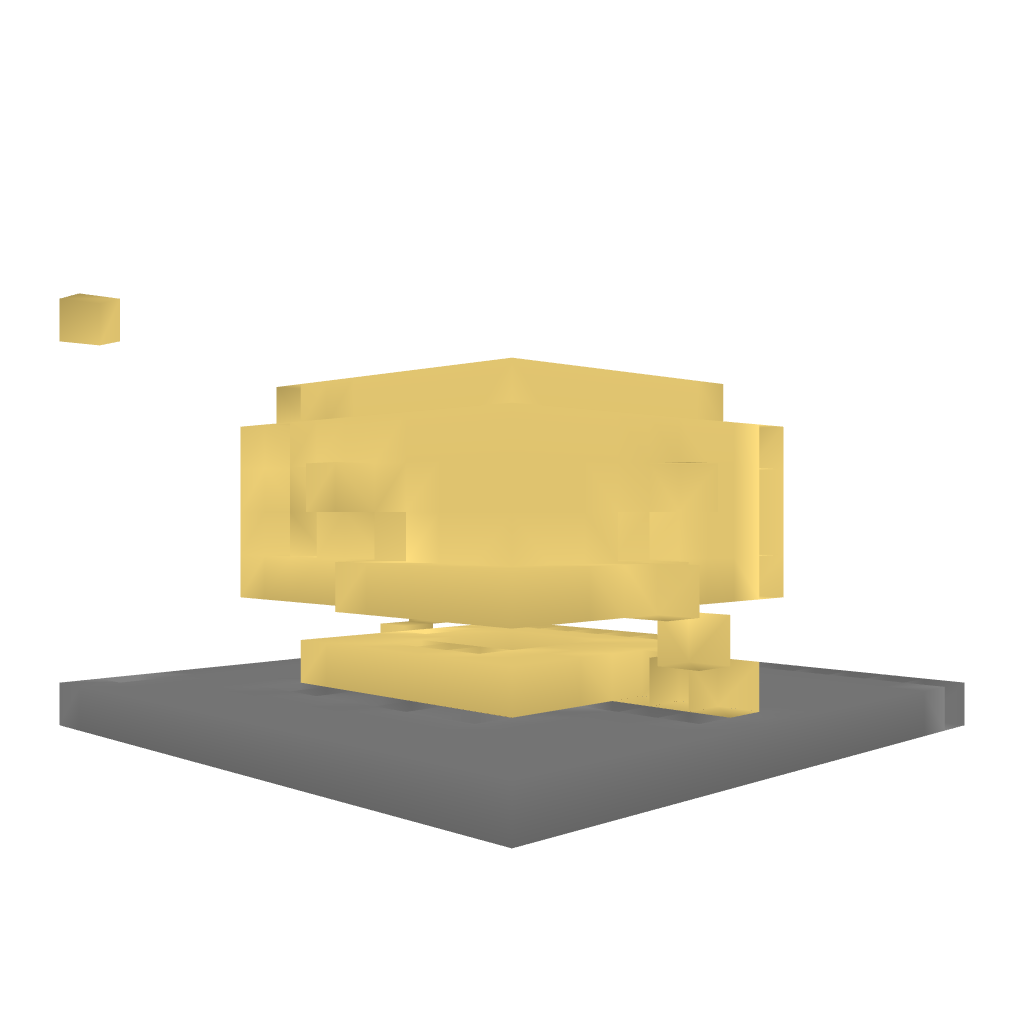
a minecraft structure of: Turn Table Room bad low quality